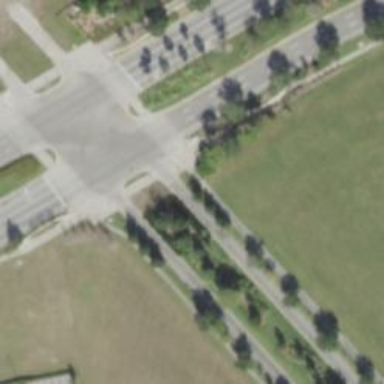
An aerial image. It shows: Marked crossing on cycleway.